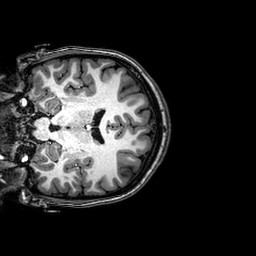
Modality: T1w
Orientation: coronal
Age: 19
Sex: female